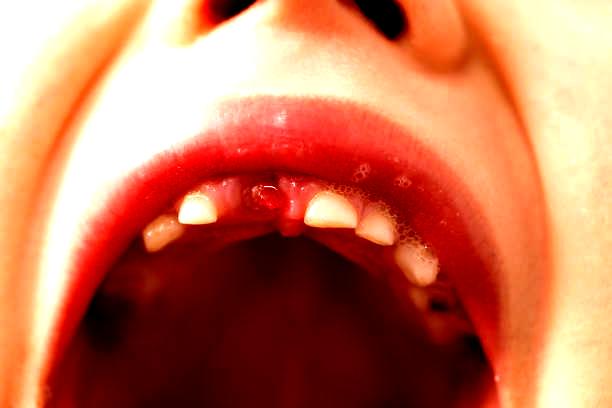
Condition: hypodontia